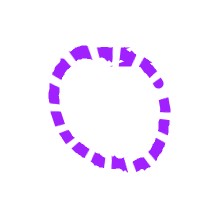
Shape: circle